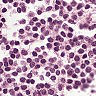
Metastatic tissue present: no